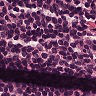
Metastatic tissue present: no